Brain MRI, t2w sequence, axial 2D slice.
Patient: age 33, sex F, weight 95 kg, height 1.95 m
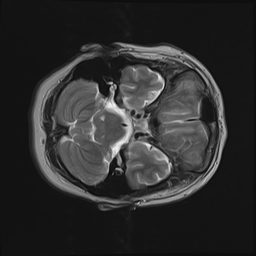